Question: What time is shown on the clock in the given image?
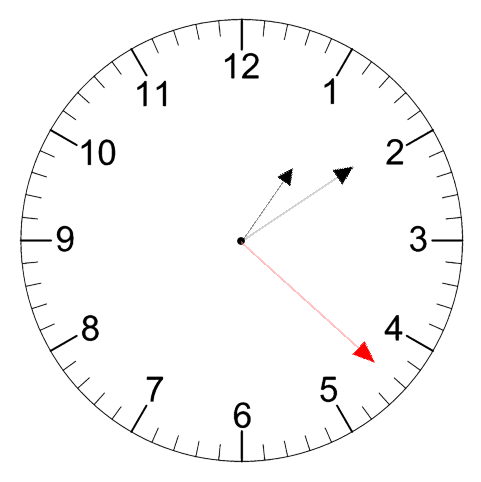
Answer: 01:09:22